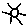
Label: sun